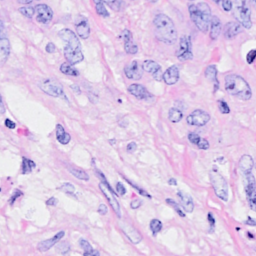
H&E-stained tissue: Breast